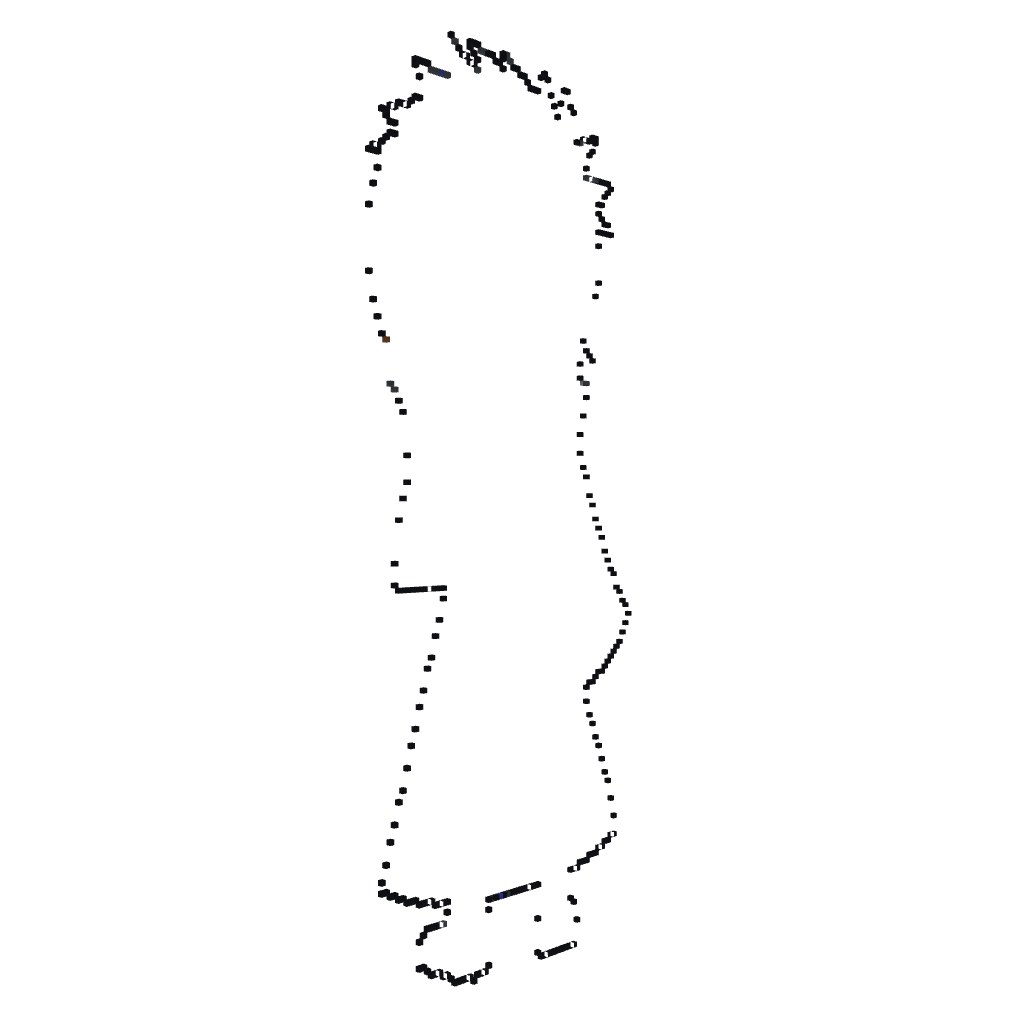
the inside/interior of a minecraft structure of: TOBI CHIBI